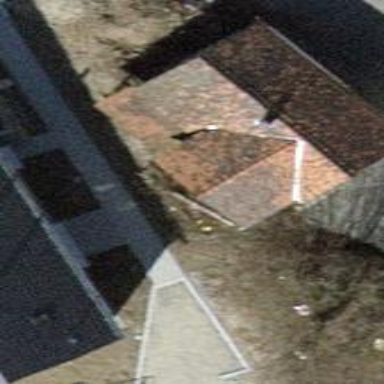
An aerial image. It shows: Shed building.